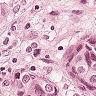
Metastatic tissue present: yes